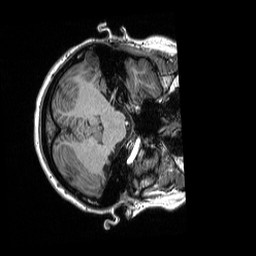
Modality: T1w
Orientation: axial
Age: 24
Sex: female
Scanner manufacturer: siemens
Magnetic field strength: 3 T
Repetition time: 2.3 s
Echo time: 0.00298 s